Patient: sex F, age 67
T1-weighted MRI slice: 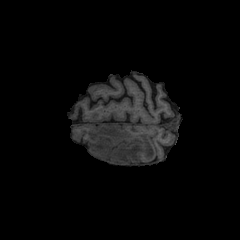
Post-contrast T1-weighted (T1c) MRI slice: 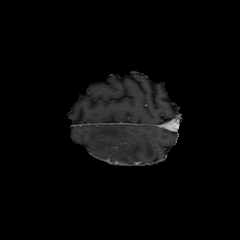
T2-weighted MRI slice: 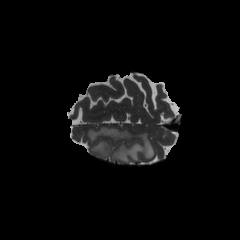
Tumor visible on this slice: yes
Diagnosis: Astrocytoma, IDH-mutant
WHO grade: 4